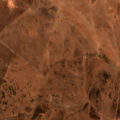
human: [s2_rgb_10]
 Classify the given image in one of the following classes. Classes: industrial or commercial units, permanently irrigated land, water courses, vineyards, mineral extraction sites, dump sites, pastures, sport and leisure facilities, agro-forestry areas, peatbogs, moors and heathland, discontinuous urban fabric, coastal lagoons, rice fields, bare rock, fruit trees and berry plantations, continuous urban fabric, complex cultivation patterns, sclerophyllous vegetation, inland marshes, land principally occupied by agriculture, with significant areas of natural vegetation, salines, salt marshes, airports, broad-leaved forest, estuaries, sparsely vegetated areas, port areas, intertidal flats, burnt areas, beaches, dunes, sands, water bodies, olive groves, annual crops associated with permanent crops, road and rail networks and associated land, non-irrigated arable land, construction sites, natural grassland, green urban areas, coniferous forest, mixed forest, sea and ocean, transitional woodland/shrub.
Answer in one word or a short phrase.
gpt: non-irrigated arable land, agro-forestry areas